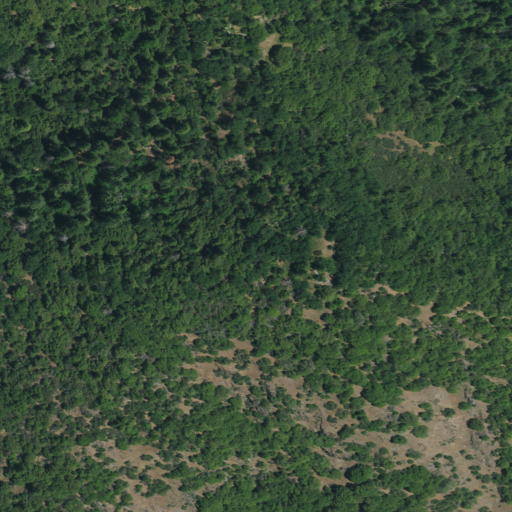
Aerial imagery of mountain in California named Little Butte containing evergreen forest, mixed forest, and shrub